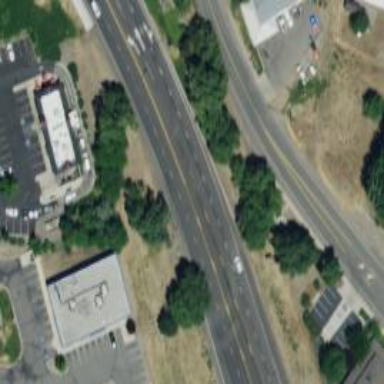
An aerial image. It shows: Trunk highway.